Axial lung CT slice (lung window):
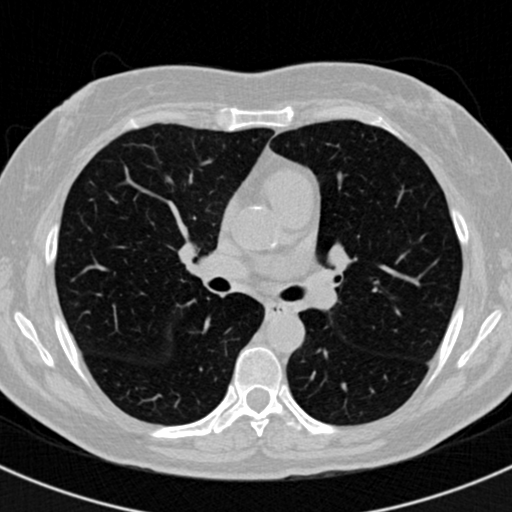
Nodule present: no